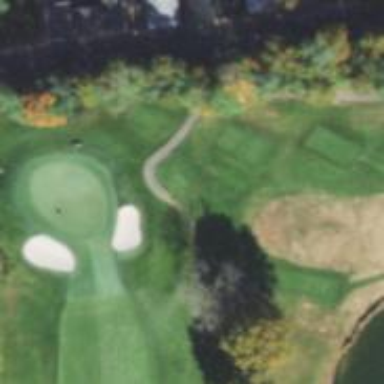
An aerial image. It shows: Golf tee.